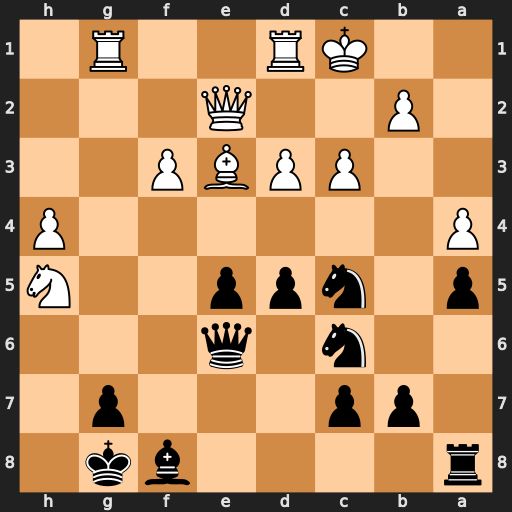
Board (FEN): r4bk1/1pp3p1/2n1q3/p1npp2N/P6P/2PPBP2/1P2Q3/2KR2R1
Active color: b
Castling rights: -
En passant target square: -
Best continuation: d4 Nxg7 Bxg7